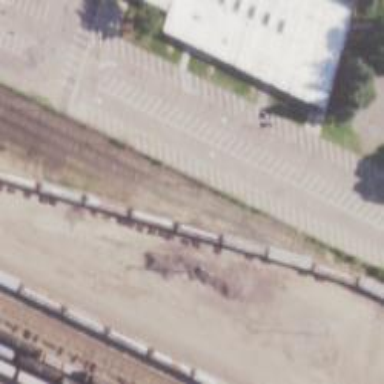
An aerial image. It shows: Railway siding for service.